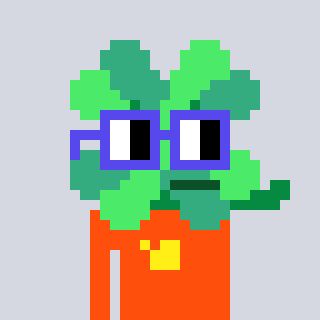
a pixel art character with square blue glasses, a clover-shaped head and a orange-colored body on a cool background